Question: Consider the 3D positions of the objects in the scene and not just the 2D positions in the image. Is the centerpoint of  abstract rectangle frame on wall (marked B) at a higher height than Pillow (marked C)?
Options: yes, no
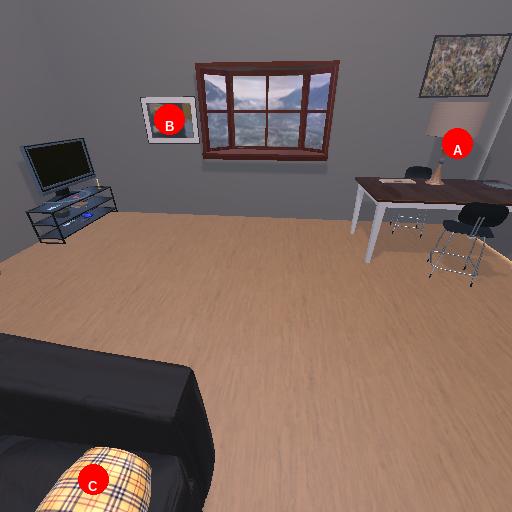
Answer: yes